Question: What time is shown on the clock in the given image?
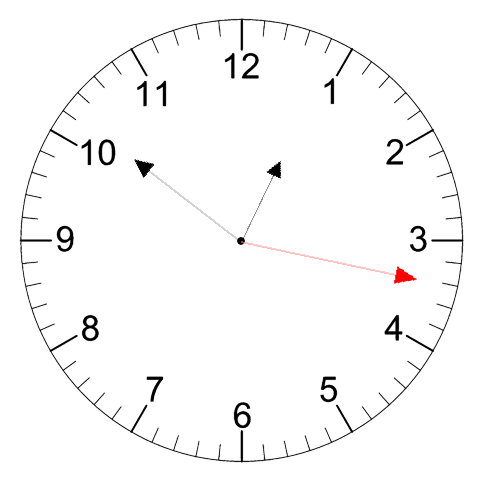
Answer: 12:51:17